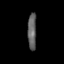
Tissue: skin
Cell type: Epithelial cells
Senescence score: 0.2437
Nuclear area (px): 309
Mean DAPI intensity: 97.939